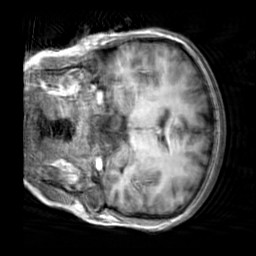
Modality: T1w
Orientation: coronal
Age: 20
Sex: female
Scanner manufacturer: siemens
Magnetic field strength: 3 T
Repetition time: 2.3 s
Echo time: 0.00303 s